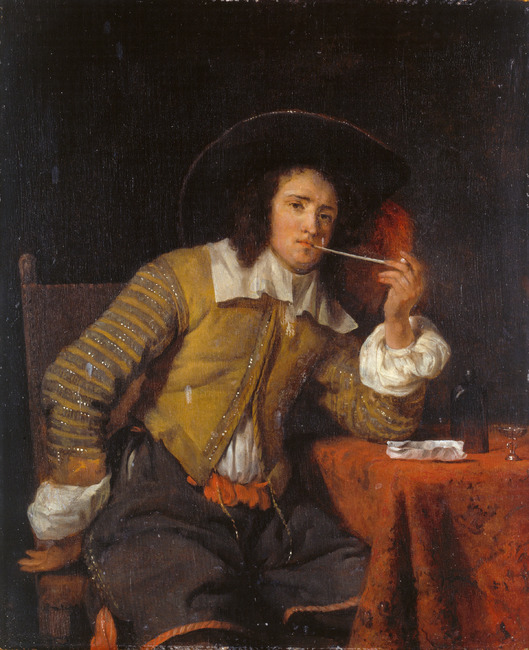
Title: Young man smoking
Artist: Gabriel Metsu
Earliest date: 1655
Latest date: 1658
Genre: painting
Iconography: Tobacco
Keywords: genre, one human figure, young man, knee-length portrait, smoking (activity), pipe, hat with feathers, flat collar with tassels, chair, oriental tablecloth, bottle, drinking glass, paper